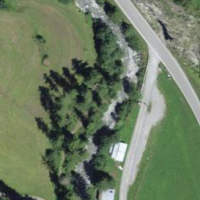
EUNIS habitat code: 24
Species observed at this site:
Corvus corone
Motacilla cinerea
Oenanthe oenanthe
Turdus philomelos
Chloris chloris
Anthus spinoletta
Troglodytes troglodytes
Turdus viscivorus
Passer domesticus
Fringilla coelebs
Spinus spinus
Carduelis carduelis
Turdus merula
Petasites albus
Nucifraga caryocatactes
Cinclus cinclus
Pyrrhocorax graculus
Falco tinnunculus
Motacilla alba
Periparus ater